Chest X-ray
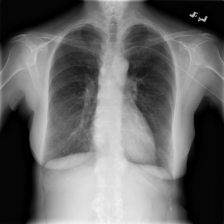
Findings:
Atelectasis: negative
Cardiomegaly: negative
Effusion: negative
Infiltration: positive
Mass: negative
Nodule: negative
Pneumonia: negative
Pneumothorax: negative
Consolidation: negative
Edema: negative
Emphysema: negative
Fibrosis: negative
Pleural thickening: negative
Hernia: negative